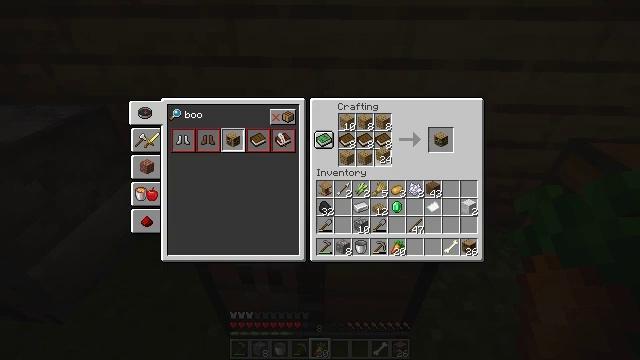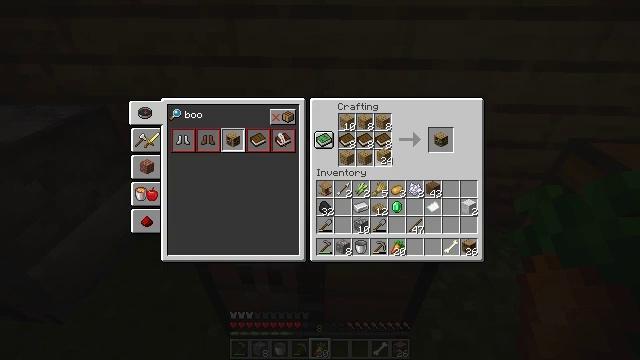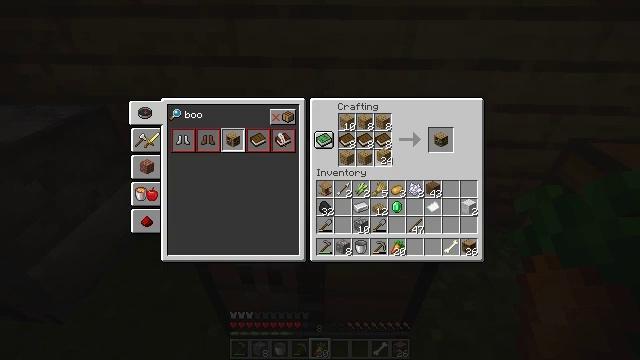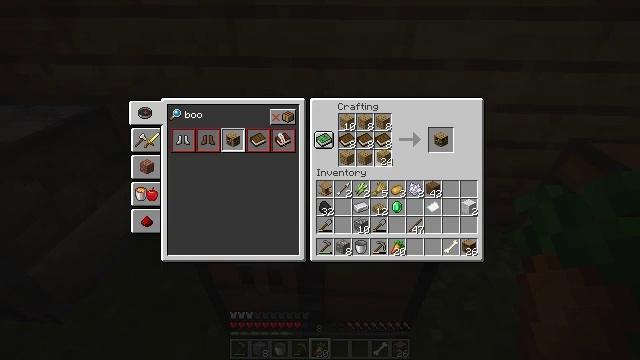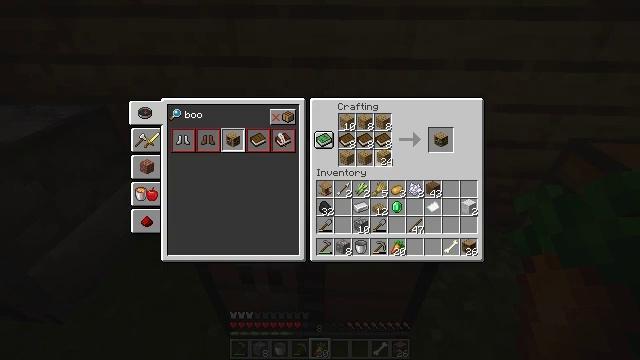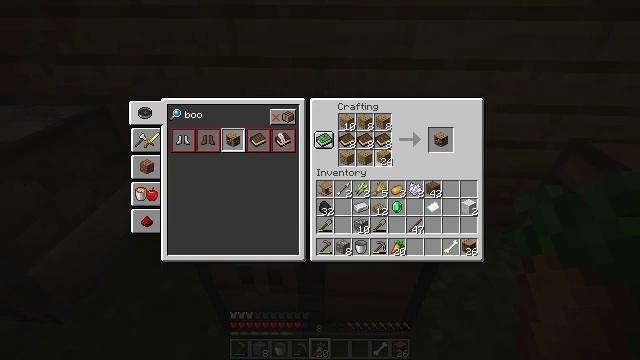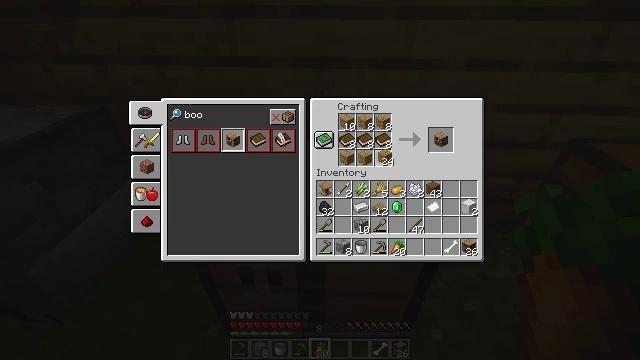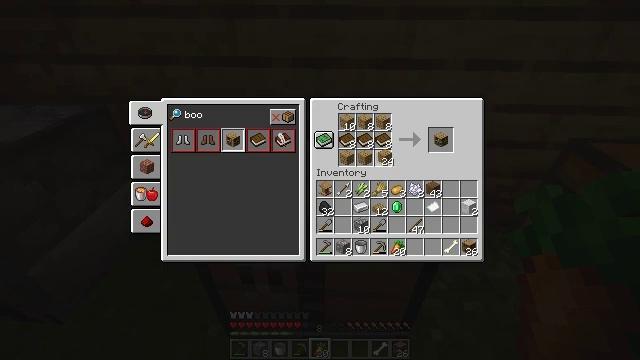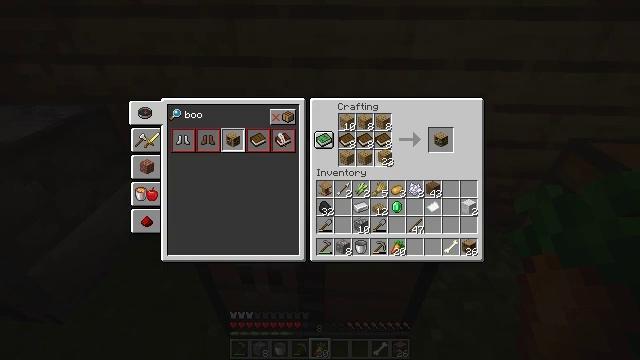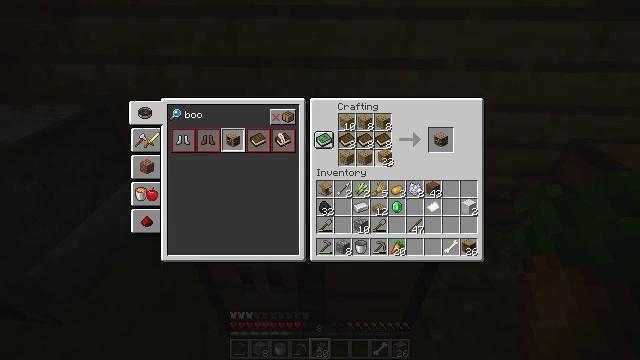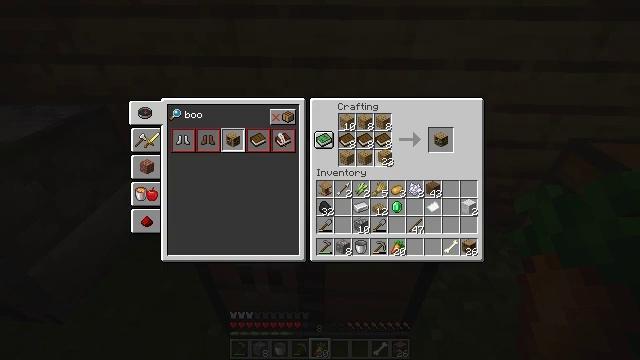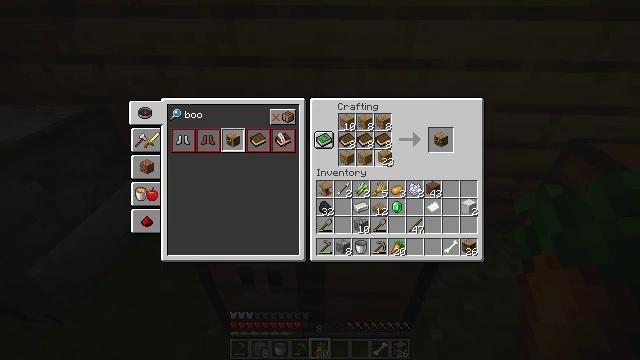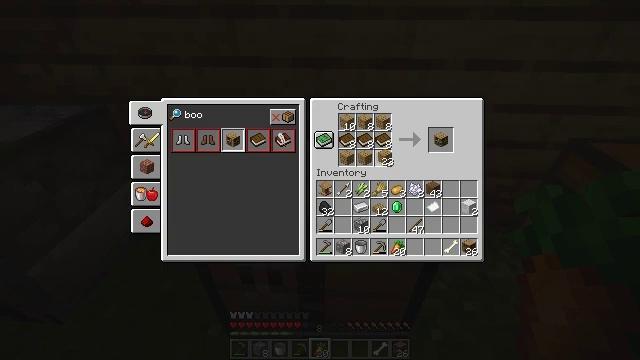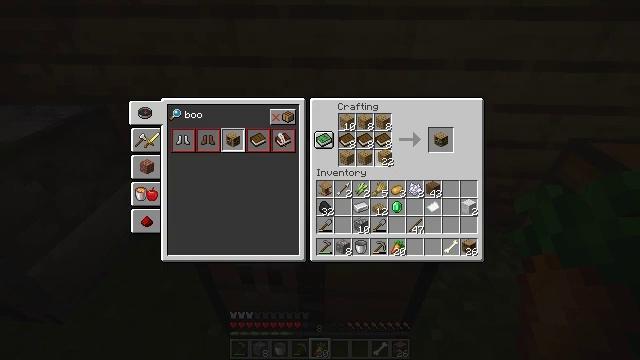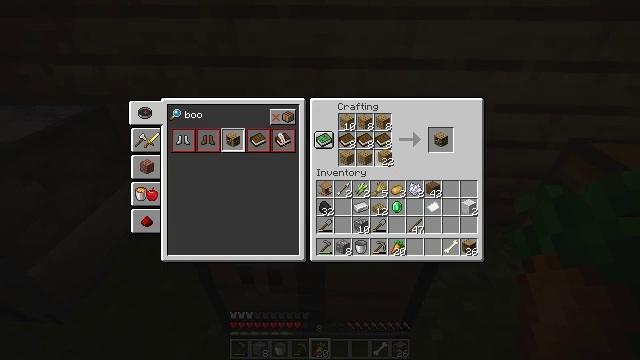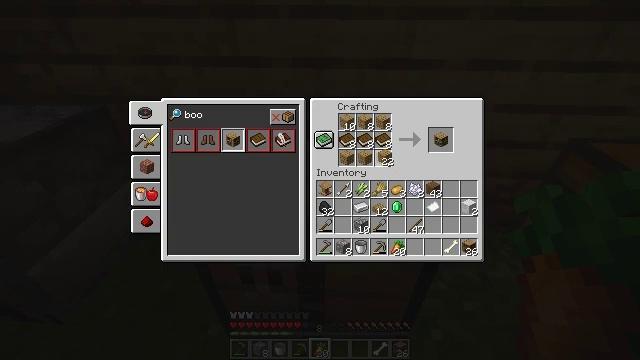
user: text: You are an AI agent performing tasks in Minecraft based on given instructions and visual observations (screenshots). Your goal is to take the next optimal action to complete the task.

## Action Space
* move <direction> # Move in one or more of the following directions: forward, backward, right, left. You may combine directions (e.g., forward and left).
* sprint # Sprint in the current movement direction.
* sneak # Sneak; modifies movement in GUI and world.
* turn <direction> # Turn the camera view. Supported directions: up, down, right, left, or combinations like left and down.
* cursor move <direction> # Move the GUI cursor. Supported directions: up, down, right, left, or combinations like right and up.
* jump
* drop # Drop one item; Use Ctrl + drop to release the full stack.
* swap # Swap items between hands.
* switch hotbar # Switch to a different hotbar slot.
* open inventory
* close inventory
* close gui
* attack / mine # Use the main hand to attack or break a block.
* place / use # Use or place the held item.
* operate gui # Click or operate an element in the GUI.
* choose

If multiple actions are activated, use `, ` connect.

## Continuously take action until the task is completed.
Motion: motion action
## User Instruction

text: Put books and planks in the crafting grid to craft a bookshelf.
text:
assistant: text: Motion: no_op
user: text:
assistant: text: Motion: no_op
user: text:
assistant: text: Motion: no_op
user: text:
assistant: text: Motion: no_op
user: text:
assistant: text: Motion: no_op
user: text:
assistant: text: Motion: choose
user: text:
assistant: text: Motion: choose
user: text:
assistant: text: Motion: no_op
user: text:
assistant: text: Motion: no_op
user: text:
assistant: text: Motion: choose
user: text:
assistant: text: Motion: choose
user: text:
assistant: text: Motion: choose
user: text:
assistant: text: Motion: no_op
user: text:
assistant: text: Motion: choose
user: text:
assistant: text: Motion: choose
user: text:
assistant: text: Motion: no_op
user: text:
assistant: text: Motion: choose
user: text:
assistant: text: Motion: choose
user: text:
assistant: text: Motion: choose
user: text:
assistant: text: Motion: no_op
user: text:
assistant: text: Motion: choose
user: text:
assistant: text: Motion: choose
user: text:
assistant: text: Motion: choose
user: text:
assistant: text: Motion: no_op
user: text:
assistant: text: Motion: choose
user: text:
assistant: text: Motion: choose
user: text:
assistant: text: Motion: no_op
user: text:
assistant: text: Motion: choose
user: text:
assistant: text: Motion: choose
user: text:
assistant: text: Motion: choose